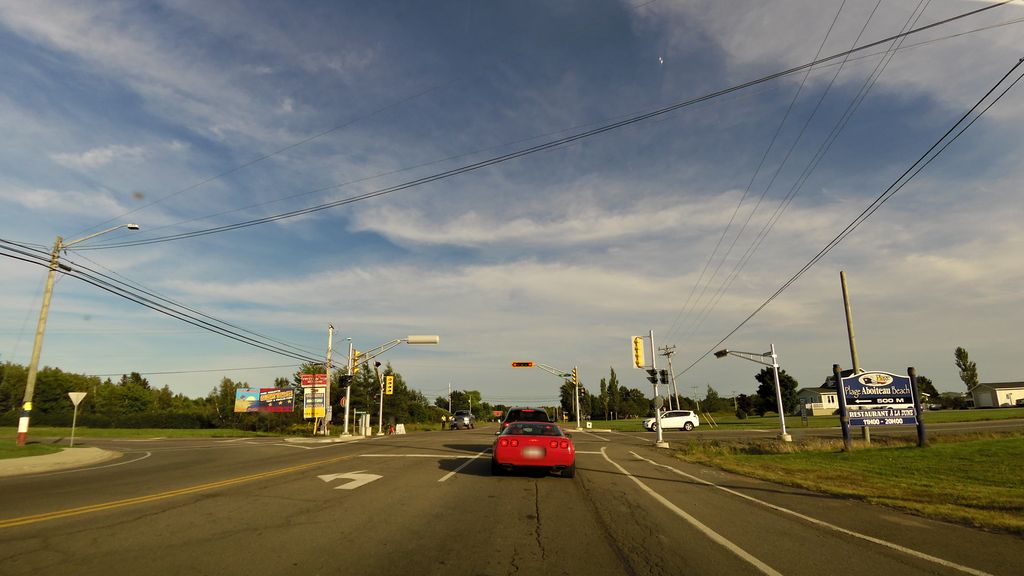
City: charlottetown